Question: Im learning java with "programmingbydoing" and i have a problem with Nim game, everything works fine apart from one thing, which is that both:
'''
"System.out.print(n1 + ", choose a pile: ");"
'''
and
'''
"System.out.print(n2 + ", choose a pile: ");"
'''
is out printed twice after the first time.
Here is code:
'''
import java.util.Scanner;
public class Main {
public static void main(String[] args) {
Scanner input = new Scanner(System.in);
System.out.print("Player one, enter your name: ");
String n1 = input.nextLine();
System.out.print("Player two, enter your name: ");
String n2 = input.nextLine();
int a = 3;
int b = 4;
int c = 5;
int count = 1;
System.out.println("A: "+a+" B: "+b+" C: "+c);
nim_loop:while(a > 0 || b > 0 || c > 0) {
while(count % 2 != 0 ) {
System.out.print(n1+", choose a pile: ");
String first = input.nextLine();
if (first.contains("a") || first.contains("A")) {
System.out.print("How many to remove from pile " + first + "? ");
int second = input.nextInt();
count = count + 1;
a = a - second;
System.out.println("A: " + a + " B: " + b + " C: " + c);
if(a <= 0 && b <= 0 && c <= 0){
break nim_loop;
}
}
else if (first.contains("b") || first.contains("B")) {
System.out.print("How many to remove from pile " + first + "? ");
int second = input.nextInt();
count = count + 1;
b = b - second;
System.out.println("A: " + a + " B: " + b + " C: " + c);
if(a <= 0 && b <= 0 && c <= 0){
break nim_loop;
}
}
else if (first.contains("c") || first.contains("C")) {
System.out.print("How many to remove from pile " + first + "? ");
int second = input.nextInt();
count = count + 1;
c = c - second;
System.out.println("A: " + a + " B: " + b + " C: " + c);
if(a <= 0 && b <= 0 && c <= 0){
break nim_loop;
}
}
}
while(count % 2 == 0) {
System.out.print(n2 + ", choose a pile: ");
String third = input.nextLine();
if (third.contains("a") || third.contains("A")) {
System.out.print("How many to remove from pile " + third + "? ");
int fourth = input.nextInt();
count = count + 1;
a = a - fourth;
System.out.println("A: " + a + " B: " + b + " C: " + c);
} else if (third.contains("b") || third.contains("B")) {
System.out.print("How many to remove from pile " + third + "? ");
int fourth = input.nextInt();
count = count + 1;
b = b - fourth;
System.out.println("A: " + a + " B: " + b + " C: " + c);
} else if (third.contains("c") || third.contains("C")) {
System.out.print("How many to remove from pile " + third + "? ");
int fourth = input.nextInt();
count = count + 1;
c = c - fourth;
System.out.println("A: " + a + " B: " + b + " C: " + c);
}
}
}
if (count % 2 != 0) {
System.out.println("Game ended, Player " + n1 + " is a winner.");
} else if (count % 2 == 0){
System.out.println("Game ended, Player " + n2 + " is a winner.");
}
}
}
'''
And here are the pictures of what happens when i run it:

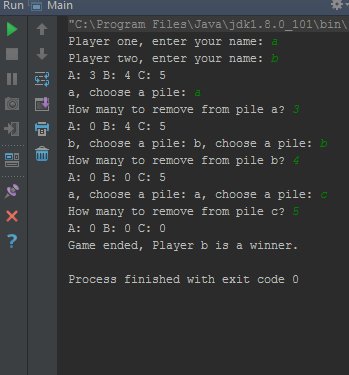
Answer: When the first if condition in first inner loop is true and when you get the user input by using 'nextInt()' it only reads the 'int' value and does not consume the last new line character i,e '
'. So the subsequent call to 'nextLine()' will be skipped i,e the 'nextLine()' call in second inner while loop will be skipped without any value but 'System.out.print(n2 + ", choose a pile: ");' will be printed as it is before 'nextLine()' call and control goes back to outer while loop.
Now the 'count' value is 2 so first inner while condition will be false and control goes to second inner while loop. And again it prints 'b, choose a pile:'. Hope this clears your question
Workaround is fire a blank 'nextLine()' call after every 'nextInt()' or use 'nextLine()' inside if condition and parse the user input using 'Integer.parseInt(String)' method.
Example code :
'''
if (first.contains("a") || first.contains("A")) {
System.out.print("How many to remove from pile " + first + "? ");
int second = input.nextInt();
input.nextLine(); // firing an blank nextLine call
count = count + 1;
a = a - second;
System.out.println("A: " + a + " B: " + b + " C: " + c);
if(a <= 0 && b <= 0 && c <= 0){
break nim_loop;
}
'''
For more information - <URL>